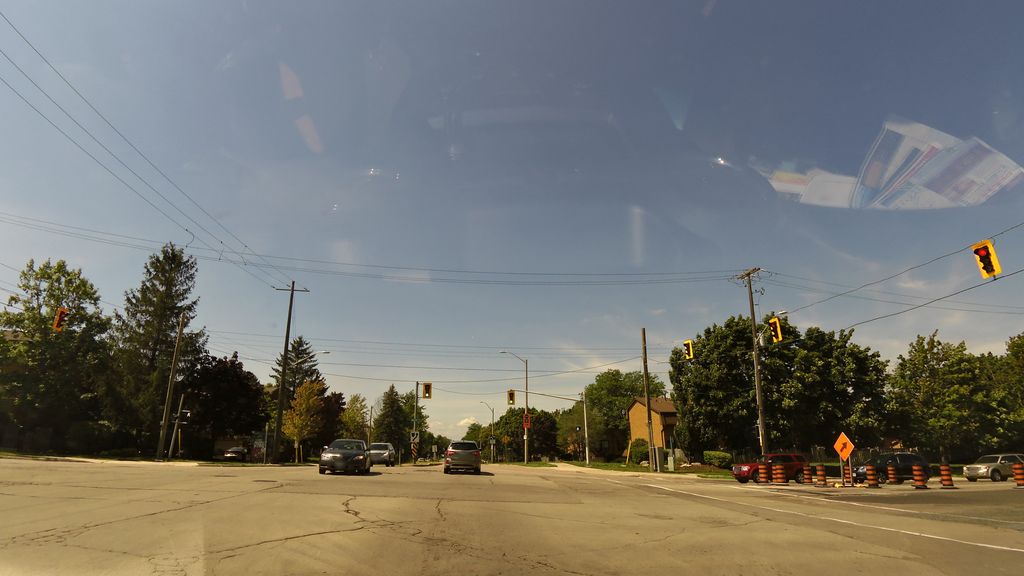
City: hamilton